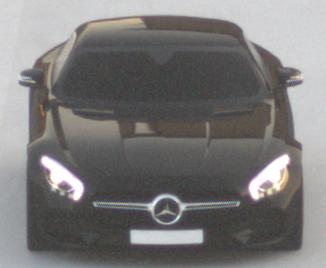
Make: Mercedes-Benz
Model: AMG GT Coupé
Detailed model: AMG GT (190) Coupé
Model produced from: 2014/10
Model produced until: 2017/01
Doors: 2
Color: black
Road condition: dry road
Daytime: sunrise or sunset
Contrast: low contrast